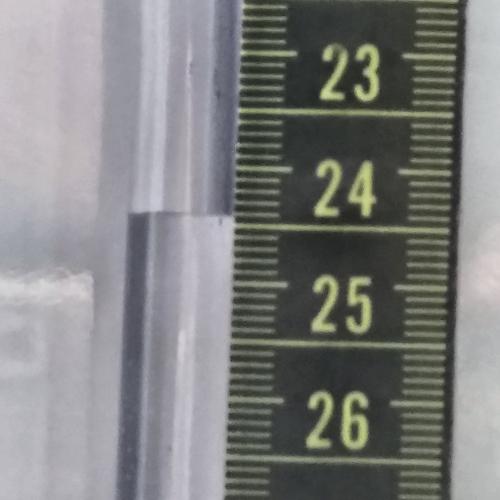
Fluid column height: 24.4 cm